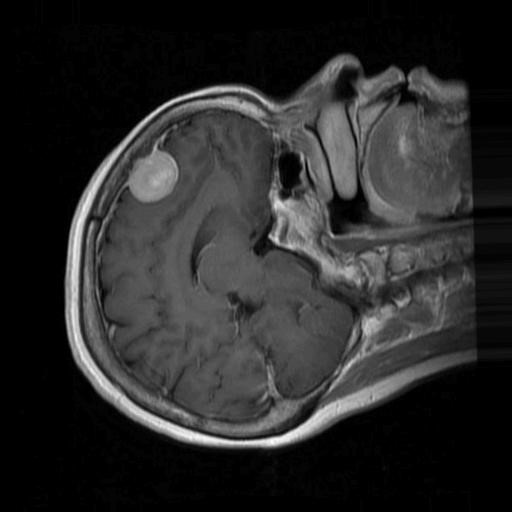
Label: brain_menin